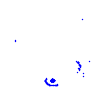
Particle: electron